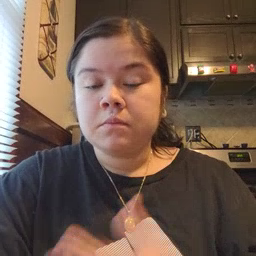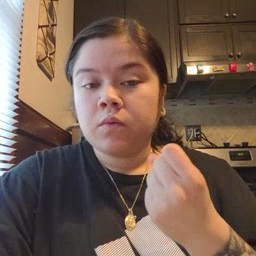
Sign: milk